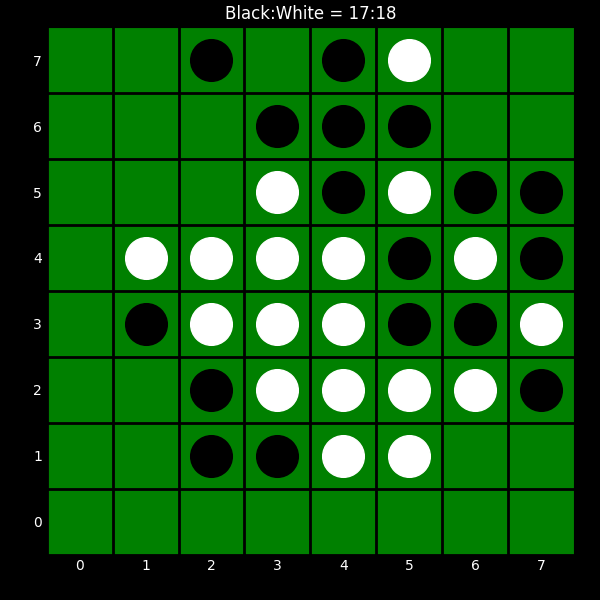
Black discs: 17
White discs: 18